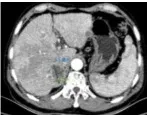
March 2022.
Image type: radiology (ct)